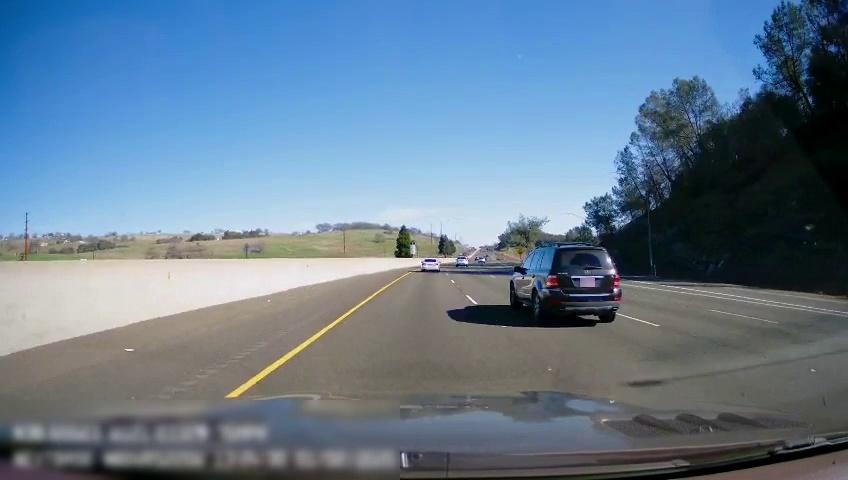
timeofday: Day
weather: Sunny
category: Drivable Space
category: Drivable Space
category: Vehicles | SUV
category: Vehicles | SUV
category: Vehicles | Car
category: Lanes | Current Lane
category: Lanes | Current Lane
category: Lanes | Alternate Lane
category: Lanes | Alternate Lane
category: Lanes | Alternate Lane
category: Lanes | Alternate Lane
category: Traffic | Signs